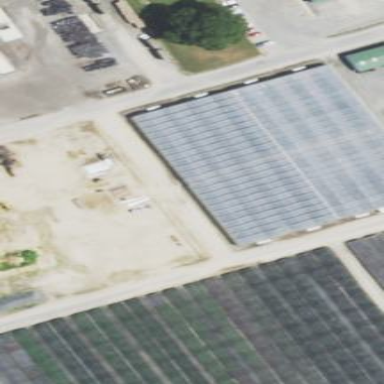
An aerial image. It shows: Greenhouse.